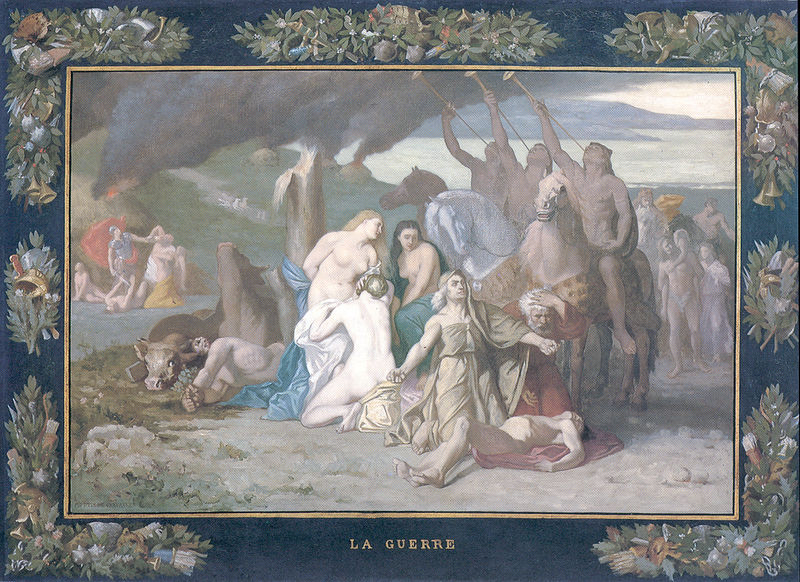
Titel: La Guerre/Bellum, Der Krieg
Künstler: Pierre Puvis de Chavannes
Standort: Philadelphia (Pennsylvania)
Institution: Philadelphia Museum of Art
Schlagwörter: akt, baum, berg, blau, feuer, gemälde, gruppe, himmel, kampf, körper, mann, meer, nackt, wasser, weiß, baden, fluss, frauen, gelb, landschaft, menschen, ocker, blumen, braun, busen, frankreich, frau, grau, haar, männer, orange, rücken, schwarz, gras, rot, weg, wiese, wolke, beige, malerei, ornament, teppich, blond, leiche, rahmen, tod, tot, toter, trauer, bild, erde, häuser, hügel, qualm, rauch, boden, gold, gewänder, vater, musik, rosa, pferd, pferde, reiter, brüste, schrift, bilderrahmen, liegen, alter mann, berge, zug, violett, kuh, rind, hütten, weis, sigantur, brand, krieg, zerstörung, historienbild, soldaten, dick, weiblich, wandteppich, floral, ornamente, tepich, nabel, bauch, oberkörper, flucht, fett, antike, greis, brennen, weinen, illustration, schwert, knien, beten, allegorie, personifikation, schimmel, rom, verzweiflung, prister, beerdigung, hubi, beute, leichnam, sterben, leid, gefangene, flehen, krieger, posaunen, fanfaren, opfer, trompeten, töten, binden, posaune, ochse, stier, prophet, sohn, baumstumpf, der, klagen, ägypten, ochs, trompete, sebastian, titten, eroberer, klage, mytologie, bläser, gratien, legion, vergewaltigung, gebeet, der krieg, gewachs, la guerre, versklafung, guerre, rauch feuer, herolde, pausanen, fanfahren, led, verzwiflung